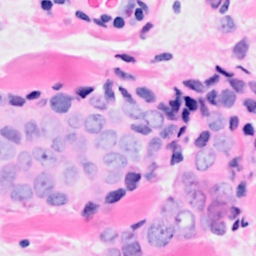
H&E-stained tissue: Breast